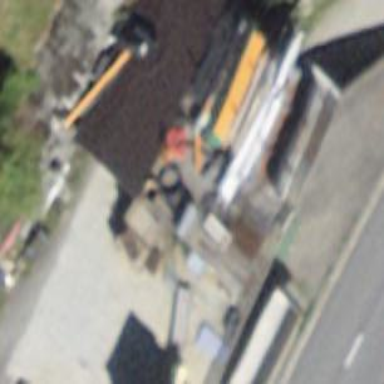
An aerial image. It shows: Group of garages.